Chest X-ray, PA view. Patient: 25 years old, sex F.
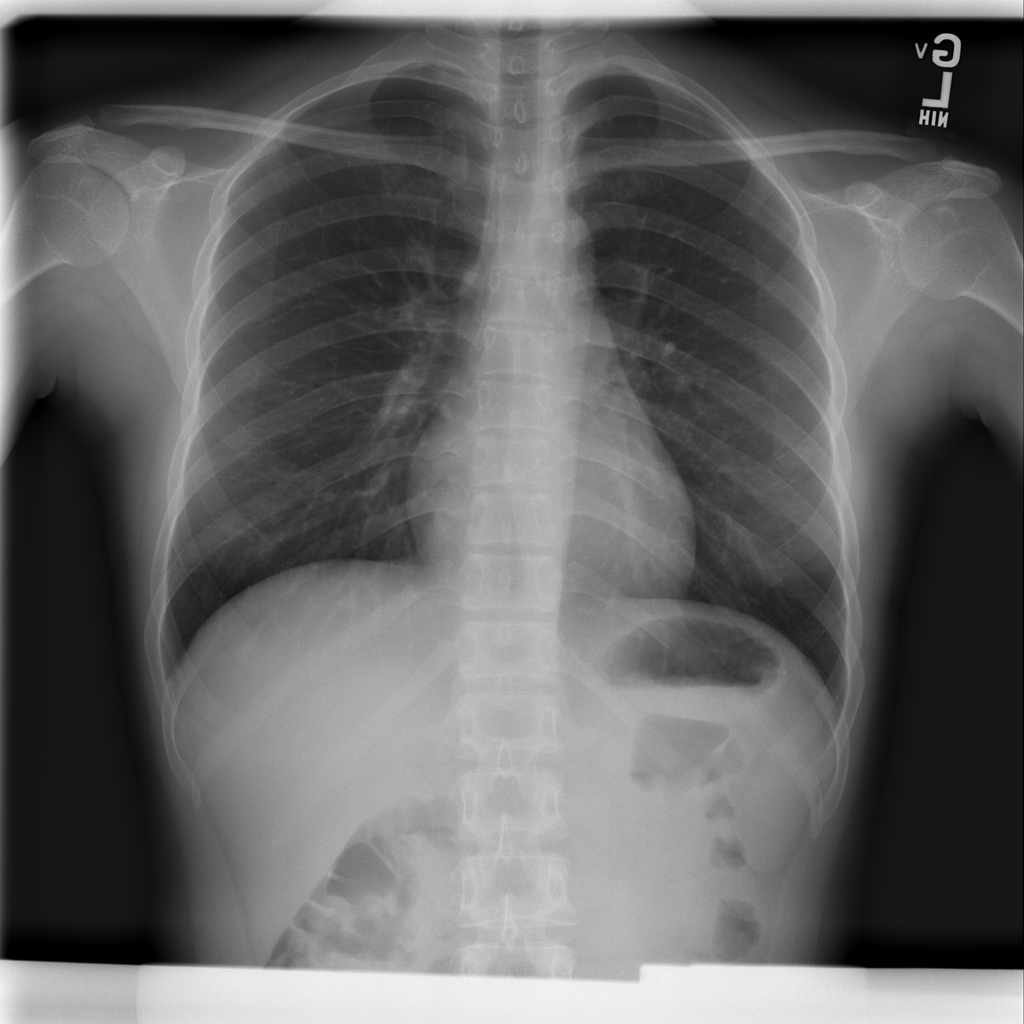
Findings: No Finding